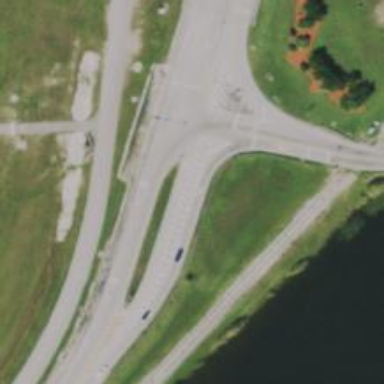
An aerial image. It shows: Tertiary link road with asphalt surface.